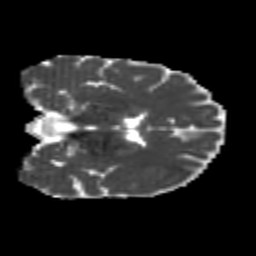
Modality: MD
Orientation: coronal
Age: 23
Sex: female
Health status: healthy
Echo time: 0.074 s